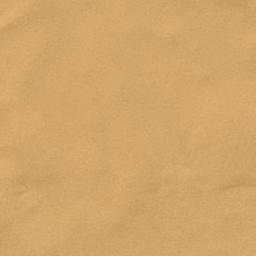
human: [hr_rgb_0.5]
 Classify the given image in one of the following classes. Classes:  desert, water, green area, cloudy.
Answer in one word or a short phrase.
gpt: desert